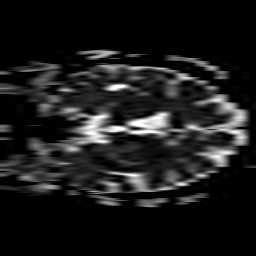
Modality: ADC
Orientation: coronal
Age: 38
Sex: female
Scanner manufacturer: philips
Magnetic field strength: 3 T
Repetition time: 4.089 s
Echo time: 0.06069 s